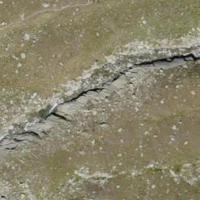
EUNIS habitat code: 26
Species observed at this site:
Primula hirsuta